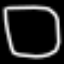
Label: square